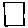
Label: square